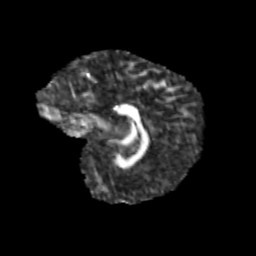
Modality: FA
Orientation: sagittal
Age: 13
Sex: male
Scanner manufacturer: siemens
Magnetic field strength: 3 T
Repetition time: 3.8 s
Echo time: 0.07 s